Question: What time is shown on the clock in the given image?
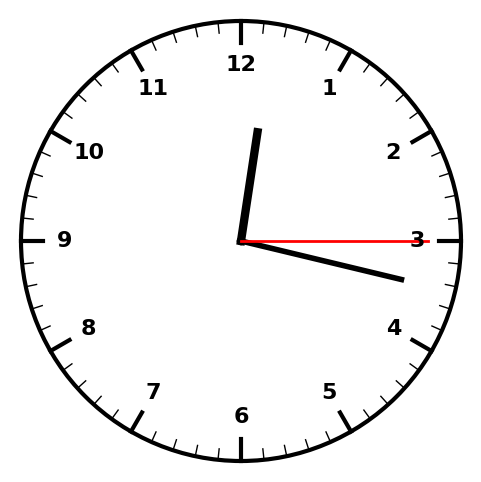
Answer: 12:17:15